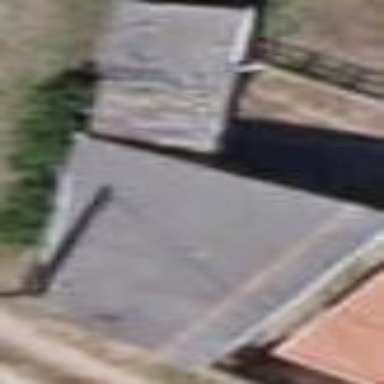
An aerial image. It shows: Garage.